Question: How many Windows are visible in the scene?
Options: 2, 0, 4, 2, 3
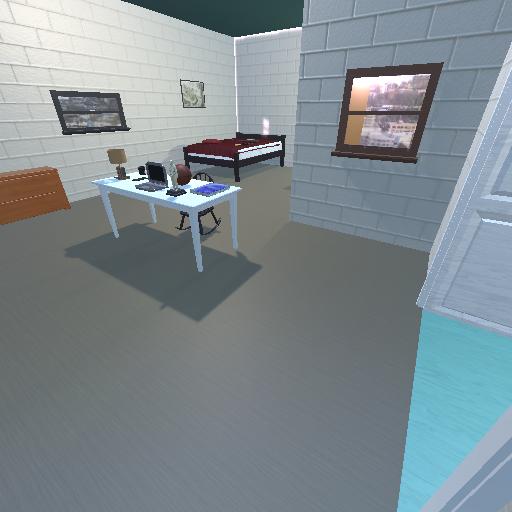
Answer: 2